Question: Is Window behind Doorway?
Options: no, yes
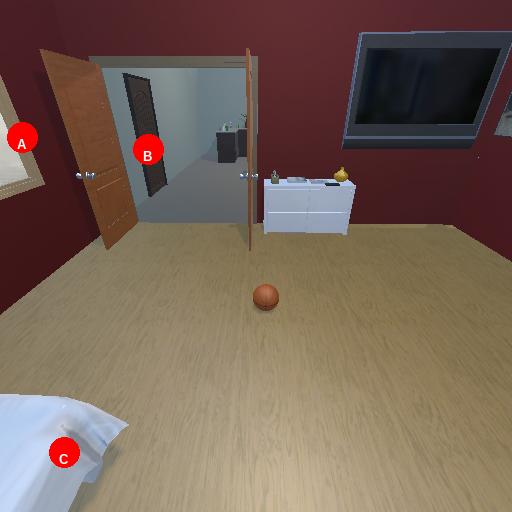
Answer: no